Field crop: maize
Growth stage: 2
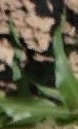
Species: maize